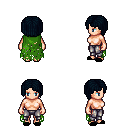
a pixel art fantasy rpg character, female body template, human, light skin, green tattered cape, metal pants, raven pageboy hairstyle, black slippers, four views (front, back, left, right), 2x2 character sprite sheet, small pixel art, hard edges, no anti-aliasing